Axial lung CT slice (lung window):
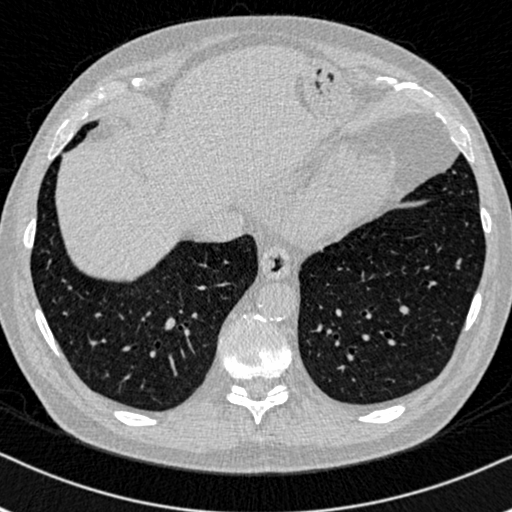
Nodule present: no